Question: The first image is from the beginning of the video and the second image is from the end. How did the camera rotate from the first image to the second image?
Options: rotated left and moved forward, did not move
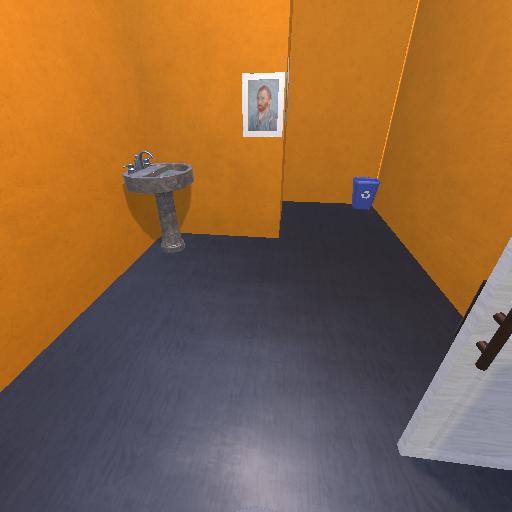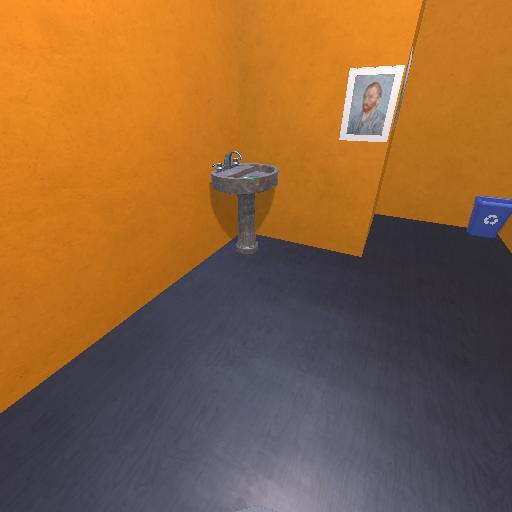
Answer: rotated left and moved forward